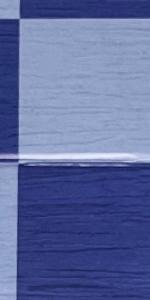
Label: Empty